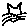
Label: cat